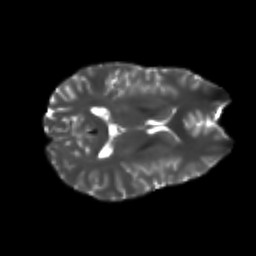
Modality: T2w
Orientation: axial
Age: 22
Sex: female
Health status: healthy
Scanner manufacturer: philips
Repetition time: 7.385 s
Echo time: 0.08599 s